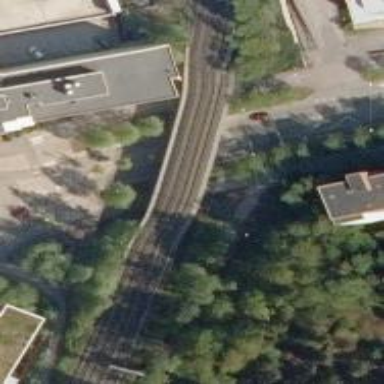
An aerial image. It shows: Bridge with continuous railway tracks that are electrified through contact line.